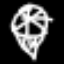
Label: diamond